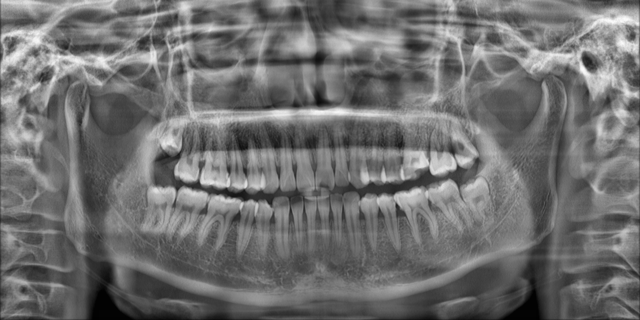
adult